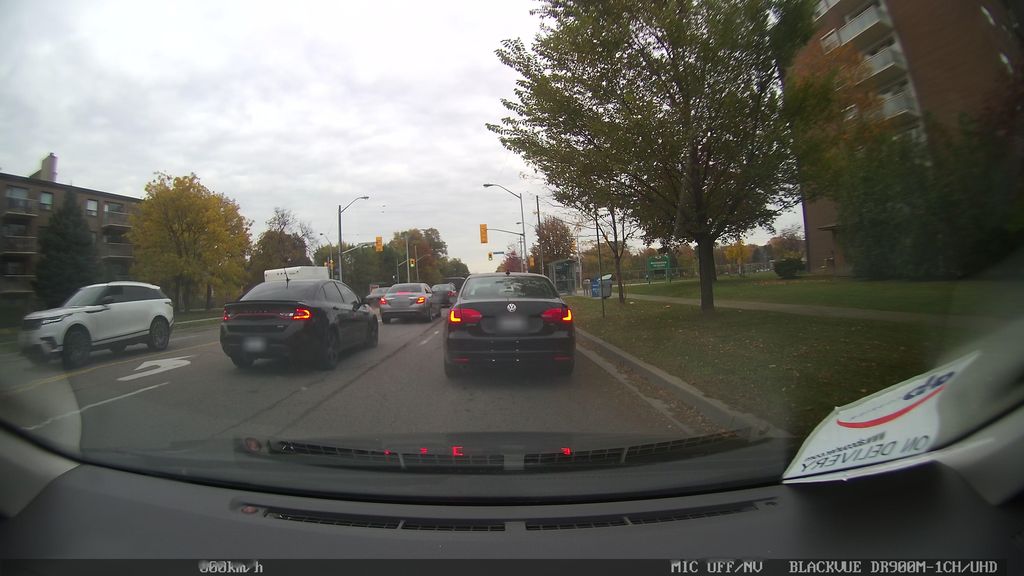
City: toronto